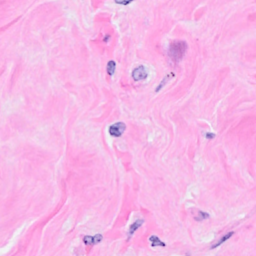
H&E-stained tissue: Breast